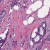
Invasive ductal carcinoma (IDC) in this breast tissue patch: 1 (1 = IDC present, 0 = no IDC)